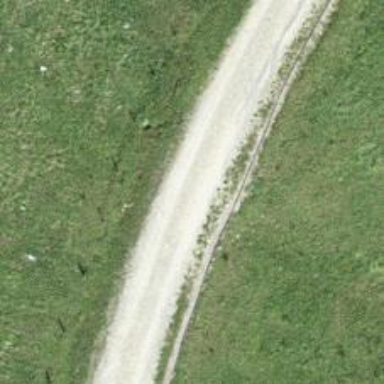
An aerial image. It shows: Compacted track with grade2 surface.